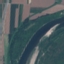
Label: River